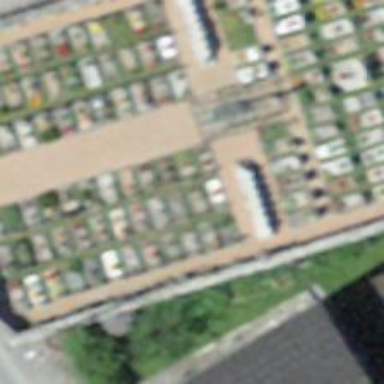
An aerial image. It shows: Cemetery.